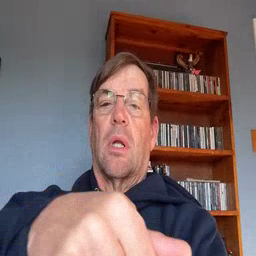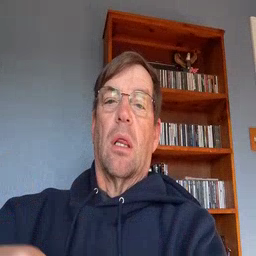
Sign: puzzle